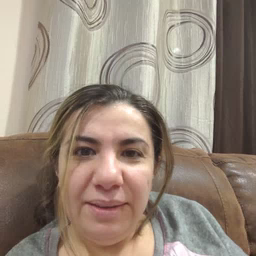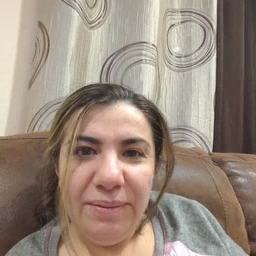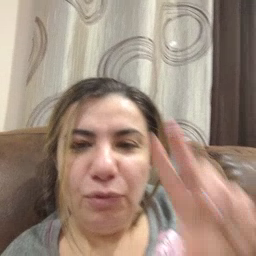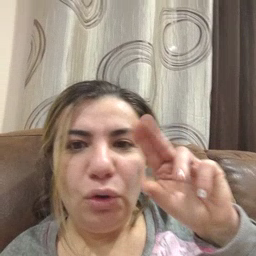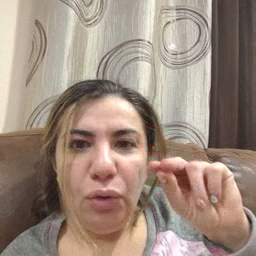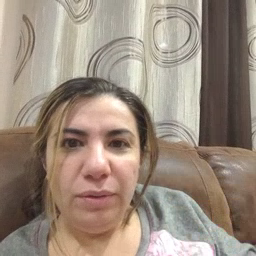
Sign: no